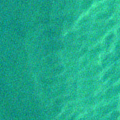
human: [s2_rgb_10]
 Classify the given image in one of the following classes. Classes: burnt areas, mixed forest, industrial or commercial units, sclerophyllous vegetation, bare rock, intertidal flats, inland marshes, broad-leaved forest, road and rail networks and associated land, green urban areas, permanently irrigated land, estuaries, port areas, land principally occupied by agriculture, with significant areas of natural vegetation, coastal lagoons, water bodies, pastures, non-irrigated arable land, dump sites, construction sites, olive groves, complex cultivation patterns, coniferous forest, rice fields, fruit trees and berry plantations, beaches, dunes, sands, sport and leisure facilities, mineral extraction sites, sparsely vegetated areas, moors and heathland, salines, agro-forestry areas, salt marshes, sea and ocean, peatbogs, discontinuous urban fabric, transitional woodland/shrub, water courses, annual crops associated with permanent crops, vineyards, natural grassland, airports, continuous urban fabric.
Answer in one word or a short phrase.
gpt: sea and ocean